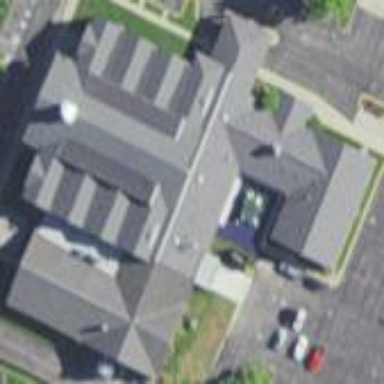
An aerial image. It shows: Building that serves as place of worship.